Question: I am new in .NET. I have used Spring Framework and Hibernate before in Java, but this is my first in .NET. To develop my application I am using Spring.Northwind solution as example.
The hibernate mapping is:
'''
<hibernate-mapping xmlns="urn:nhibernate-mapping-2.2">
<class name="EMSApplication.Domain.Employee, EMSApplication.Domain" table="ems_Employees" proxy="EMSApplication.Domain.IEmployee, EMSApplication.Domain" lazy="true">
<id name="Id" type="System.Int32">
<column name="Id" not-null="true"/>
<generator class="native"/>
</id>
<property name="Username" type="System.String">
<column name="Username" not-null="true"/>
</property>
<property name="Firstname" type="System.String">
<column name="Firstname" not-null="true"/>
</property>
</class>
</hibernate-mapping>
'''
As you can see the class Employee only has three field. It implements IEmployee which consists the definition of the get and set methods of these fields(If you want to see these classes I can provide).
Now the Web.config I have I have set spring as sectionGroup and defined it as:
'''
<configSections>
<sectionGroup name="spring">
<section name="context" type="Spring.Context.Support.WebContextHandler, Spring.Web"/>
<section name="parsers" type="Spring.Context.Support.NamespaceParsersSectionHandler, Spring.Core"/>
</sectionGroup>
<section name="databaseSettings" type="System.Configuration.NameValueSectionHandler"/>
</configSections>
<spring>
<parsers/>
<context>
<resource uri="~/Web.xml"/>
</context>
</spring>
<databaseSettings>
<add key="db.datasource" value="Data Source=.\SQLEXPRESS;AttachDbFilename=|DataDirectory|\JYM.mdf;Integrated Security=True;User Instance=True"/>
</databaseSettings>
'''
Also I have added 'Spring.Data.NHibernate.Support.OpenSessionInViewModule.SessionFactoryObjectName' key in appsettings:
'''
<appSettings>
<add key="Spring.Data.NHibernate.Support.OpenSessionInViewModule.SessionFactoryObjectName" value="NHibernateSessionFactory"/>
</appSettings>
'''
The httpModules of the system.web has the following entries:
'''
<httpModules>
<add name="Spring" type="Spring.Context.Support.WebSupportModule, Spring.Web"/>
<add name="OpenSessionInView" type="Spring.Data.NHibernate.Support.OpenSessionInViewModule, Spring.Data.NHibernate32"/>
</httpModules>
'''
And lastly the spring resource Web.xml has the following objects:
'''
<object type="Spring.Objects.Factory.Config.PropertyPlaceholderConfigurer, Spring.Core">
<property name="ConfigSections" value="databaseSettings"/>
</object>
<db:provider id="DbProvider" provider="System.Data.SqlClient" connectionString="Data Source=|DataDirectory|\JYM.mdf"/>
<object id="NHibernateSessionFactory" type="Spring.Data.NHibernate.LocalSessionFactoryObject, Spring.Data.NHibernate32">
<property name="DbProvider" ref="DbProvider"/>
<property name="MappingResources">
<list>
<value>assembly://EMSApplication/Domain/EMSApplication.hbm.xml</value>
</list>
</property>
<property name="HibernateProperties">
<dictionary>
<entry key="hibernate.connection.provider" value="NHibernate.Connection.DriverConnectionProvider"/>
<entry key="dialect" value="NHibernate.Dialect.MsSql2008Dialect"/>
<entry key="connection.driver_class" value="NHibernate.Driver.SqlClientDriver"/>
<entry key="proxyfactory.factory_class" value="NHibernate.Bytecode.DefaultProxyFactoryFactory, NHibernate"/>
<entry key="show_sql" value="true"/>
<entry key="hbm2ddl.auto" value="update"/>
<entry key="cache.use_query_cache" value="true"/>
</dictionary>
</property>
<property name="ExposeTransactionAwareSessionFactory" value="true" />
</object>
<object id="transactionManager" type="Spring.Data.NHibernate.HibernateTransactionManager, Spring.Data.NHibernate32">
<property name="DbProvider" ref="DbProvider"/>
<property name="SessionFactory" ref="NHibernateSessionFactory"/>
</object>
<object type="Spring.Dao.Attributes.PersistenceExceptionTranslationPostProcessor, Spring.Data"/>
<object id="EmployeeDao" type="EMSApplication.NHibernate.HibernateEmployeeDao">
<property name="SessionFactory" ref="NHibernateSessionFactory"/>
</object>
<tx:attribute-driven transaction-manager="transactionManager"/>
'''
Now when I am starting debug from Visual Studio 2010 I am getting
> System.NullReferenceException: Object reference not set to an instance
of an object.
The complete stack trace is:
'''
[NullReferenceException: Object reference not set to an instance of an object.]
System.Xml.XmlReader.CalcBufferSize(Stream input) +14
System.Xml.XmlTextReaderImpl.InitStreamInput(Uri baseUri, String baseUriStr, Stream stream, Byte[] bytes, Int32 byteCount, Encoding encoding) +66
System.Xml.XmlTextReaderImpl..ctor(String url, Stream input, XmlNameTable nt) +93
System.Xml.XmlTextReader..ctor(Stream input) +74
NHibernate.Cfg.Configuration.AddInputStream(Stream xmlInputStream, String name) in d:\CSharp\NH\NH\nhibernate\src\NHibernate\Cfg\Configuration.cs:631
[MappingException: Could not configure datastore from input stream ]
NHibernate.Cfg.Configuration.LogAndThrow(Exception exception) in d:\CSharp\NH\NH\nhibernate\src\NHibernate\Cfg\Configuration.cs:342
NHibernate.Cfg.Configuration.AddInputStream(Stream xmlInputStream, String name) in d:\CSharp\NH\NH\nhibernate\src\NHibernate\Cfg\Configuration.cs:641
NHibernate.Cfg.Configuration.AddInputStream(Stream xmlInputStream) in d:\CSharp\NH\NH\nhibernate\src\NHibernate\Cfg\Configuration.cs:611
Spring.Data.NHibernate.LocalSessionFactoryObject.AfterPropertiesSet() in c:\_prj\spring-net\trunk\src\Spring\Spring.Data.NHibernate20\Data\NHibernate\LocalSessionFactoryObject.cs:599
Spring.Objects.Factory.Support.AbstractAutowireCapableObjectFactory.InvokeInitMethods(Object target, String name, IConfigurableObjectDefinition definition) in c:\_prj\spring-net\trunk\src\Spring\Spring.Core\Objects\Factory\Support\AbstractAutowireCapableObjectFactory.cs:1294
Spring.Objects.Factory.Support.AbstractAutowireCapableObjectFactory.ConfigureObject(String name, RootObjectDefinition definition, IObjectWrapper wrapper) in c:\_prj\spring-net\trunk\src\Spring\Spring.Core\Objects\Factory\Support\AbstractAutowireCapableObjectFactory.cs:1890
Spring.Objects.Factory.Support.WebObjectFactory.ConfigureObject(String name, RootObjectDefinition definition, IObjectWrapper wrapper) in c:\_prj\spring-net\trunk\src\Spring\Spring.Web\Objects\Factory\Support\WebObjectFactory.cs:450
Spring.Objects.Factory.Support.AbstractAutowireCapableObjectFactory.InstantiateObject(String name, RootObjectDefinition definition, Object[] arguments, Boolean allowEagerCaching, Boolean suppressConfigure) in c:\_prj\spring-net\trunk\src\Spring\Spring.Core\Objects\Factory\Support\AbstractAutowireCapableObjectFactory.cs:921
[ObjectCreationException: Error creating object with name 'NHibernateSessionFactory' defined in 'file [D:\Code\EMSApplication\EMSApplication\Web.xml] line 14' : Initialization of object failed : Could not configure datastore from input stream ]
Spring.Objects.Factory.Support.AbstractAutowireCapableObjectFactory.InstantiateObject(String name, RootObjectDefinition definition, Object[] arguments, Boolean allowEagerCaching, Boolean suppressConfigure) in c:\_prj\spring-net\trunk\src\Spring\Spring.Core\Objects\Factory\Support\AbstractAutowireCapableObjectFactory.cs:938
Spring.Objects.Factory.Support.AbstractObjectFactory.CreateAndCacheSingletonInstance(String objectName, RootObjectDefinition objectDefinition, Object[] arguments) in c:\_prj\spring-net\trunk\src\Spring\Spring.Core\Objects\Factory\Support\AbstractObjectFactory.cs:2144
Spring.Objects.Factory.Support.WebObjectFactory.CreateAndCacheSingletonInstance(String objectName, RootObjectDefinition objectDefinition, Object[] arguments) in c:\_prj\spring-net\trunk\src\Spring\Spring.Web\Objects\Factory\Support\WebObjectFactory.cs:299
Spring.Objects.Factory.Support.AbstractObjectFactory.GetObjectInternal(String name, Type requiredType, Object[] arguments, Boolean suppressConfigure) in c:\_prj\spring-net\trunk\src\Spring\Spring.Core\Objects\Factory\Support\AbstractObjectFactory.cs:2065
Spring.Objects.Factory.Support.AbstractObjectFactory.GetObject(String name) in c:\_prj\spring-net\trunk\src\Spring\Spring.Core\Objects\Factory\Support\AbstractObjectFactory.cs:1826
Spring.Objects.Factory.Support.DefaultListableObjectFactory.GetObjectsOfType(Type type, Boolean includePrototypes, Boolean includeFactoryObjects) in c:\_prj\spring-net\trunk\src\Spring\Spring.Core\Objects\Factory\Support\DefaultListableObjectFactory.cs:770
Spring.Objects.Factory.ObjectFactoryUtils.ObjectsOfTypeIncludingAncestors(IListableObjectFactory factory, Type type, Boolean includePrototypes, Boolean includeFactoryObjects) in c:\_prj\spring-net\trunk\src\Spring\Spring.Core\Objects\Factory\ObjectFactoryUtils.cs:268
Spring.Dao.Support.PersistenceExceptionTranslationInterceptor.DetectPersistenceExceptionTranslators(IListableObjectFactory objectFactory) in c:\_prj\spring-net\trunk\src\Spring\Spring.Data\Dao\Support\PersistenceExceptionTranslationInterceptor.cs:155
Spring.Dao.Support.PersistenceExceptionTranslationInterceptor..ctor(IListableObjectFactory objectFactory) in c:\_prj\spring-net\trunk\src\Spring\Spring.Data\Dao\Support\PersistenceExceptionTranslationInterceptor.cs:73
Spring.Dao.Attributes.PersistenceExceptionTranslationAdvisor..ctor(IListableObjectFactory objectFactory, Type repositoryAttributeType) in c:\_prj\spring-net\trunk\src\Spring\Spring.Data\Dao\Attributes\PersistenceExceptionTranslationAdvisor.cs:63
Spring.Dao.Attributes.PersistenceExceptionTranslationPostProcessor.set_ObjectFactory(IObjectFactory value) in c:\_prj\spring-net\trunk\src\Spring\Spring.Data\Dao\Attributes\PersistenceExceptionTranslationPostProcessor.cs:95
Spring.Objects.Factory.Support.AbstractAutowireCapableObjectFactory.ConfigureObject(String name, RootObjectDefinition definition, IObjectWrapper wrapper) in c:\_prj\spring-net\trunk\src\Spring\Spring.Core\Objects\Factory\Support\AbstractAutowireCapableObjectFactory.cs:1886
Spring.Objects.Factory.Support.WebObjectFactory.ConfigureObject(String name, RootObjectDefinition definition, IObjectWrapper wrapper) in c:\_prj\spring-net\trunk\src\Spring\Spring.Web\Objects\Factory\Support\WebObjectFactory.cs:450
Spring.Objects.Factory.Support.AbstractAutowireCapableObjectFactory.InstantiateObject(String name, RootObjectDefinition definition, Object[] arguments, Boolean allowEagerCaching, Boolean suppressConfigure) in c:\_prj\spring-net\trunk\src\Spring\Spring.Core\Objects\Factory\Support\AbstractAutowireCapableObjectFactory.cs:930
Spring.Objects.Factory.Support.AbstractObjectFactory.CreateAndCacheSingletonInstance(String objectName, RootObjectDefinition objectDefinition, Object[] arguments) in c:\_prj\spring-net\trunk\src\Spring\Spring.Core\Objects\Factory\Support\AbstractObjectFactory.cs:2144
Spring.Objects.Factory.Support.WebObjectFactory.CreateAndCacheSingletonInstance(String objectName, RootObjectDefinition objectDefinition, Object[] arguments) in c:\_prj\spring-net\trunk\src\Spring\Spring.Web\Objects\Factory\Support\WebObjectFactory.cs:299
Spring.Objects.Factory.Support.AbstractObjectFactory.GetObjectInternal(String name, Type requiredType, Object[] arguments, Boolean suppressConfigure) in c:\_prj\spring-net\trunk\src\Spring\Spring.Core\Objects\Factory\Support\AbstractObjectFactory.cs:2065
Spring.Objects.Factory.Support.AbstractObjectFactory.GetObject(String name) in c:\_prj\spring-net\trunk\src\Spring\Spring.Core\Objects\Factory\Support\AbstractObjectFactory.cs:1826
Spring.Objects.Factory.Support.DefaultListableObjectFactory.GetObjectsOfType(Type type, Boolean includePrototypes, Boolean includeFactoryObjects) in c:\_prj\spring-net\trunk\src\Spring\Spring.Core\Objects\Factory\Support\DefaultListableObjectFactory.cs:770
Spring.Context.Support.AbstractApplicationContext.GetObjectsOfType(Type type, Boolean includePrototypes, Boolean includeFactoryObjects) in c:\_prj\spring-net\trunk\src\Spring\Spring.Core\Context\Support\AbstractApplicationContext.cs:1383
Spring.Context.Support.AbstractApplicationContext.RegisterObjectPostProcessors(IConfigurableListableObjectFactory objectFactory) in c:\_prj\spring-net\trunk\src\Spring\Spring.Core\Context\Support\AbstractApplicationContext.cs:652
Spring.Context.Support.AbstractApplicationContext.Refresh() in c:\_prj\spring-net\trunk\src\Spring\Spring.Core\Context\Support\AbstractApplicationContext.cs:1000
Spring.Context.Support.WebApplicationContext..ctor(WebApplicationContextArgs args) in c:\_prj\spring-net\trunk\src\Spring\Spring.Web\Context\Support\WebApplicationContext.cs:125
Spring.Context.Support.WebApplicationContext..ctor(String name, Boolean caseSensitive, String[] configurationLocations) in c:\_prj\spring-net\trunk\src\Spring\Spring.Web\Context\Support\WebApplicationContext.cs:82
_dynamic_Spring.Context.Support.WebApplicationContext..ctor(Object[] ) in c:\_prj\spring-net\trunk\src\Spring\Spring.Web\Caching\AspNetCache.cs:126
Spring.Reflection.Dynamic.SafeConstructor.Invoke(Object[] arguments) in c:\_prj\spring-net\trunk\src\Spring\Spring.Core\Reflection\Dynamic\DynamicConstructor.cs:116
Spring.Context.Support.RootContextInstantiator.InvokeContextConstructor(ConstructorInfo ctor) in c:\_prj\spring-net\trunk\src\Spring\Spring.Core\Context\Support\ContextHandler.cs:563
Spring.Context.Support.ContextInstantiator.InstantiateContext() in c:\_prj\spring-net\trunk\src\Spring\Spring.Core\Context\Support\ContextHandler.cs:508
Spring.Context.Support.ContextHandler.InstantiateContext(IApplicationContext parentContext, Object configContext, String contextName, Type contextType, Boolean caseSensitive, String[] resources) in c:\_prj\spring-net\trunk\src\Spring\Spring.Core\Context\Support\ContextHandler.cs:351
Spring.Context.Support.WebContextHandler.InstantiateContext(IApplicationContext parent, Object configContext, String contextName, Type contextType, Boolean caseSensitive, String[] resources) in c:\_prj\spring-net\trunk\src\Spring\Spring.Web\Context\Support\WebContextHandler.cs:127
Spring.Context.Support.ContextHandler.Create(Object parent, Object configContext, XmlNode section) in c:\_prj\spring-net\trunk\src\Spring\Spring.Core\Context\Support\ContextHandler.cs:289
[ConfigurationErrorsException: Error creating context 'spring.root': Could not configure datastore from input stream ]
System.Configuration.BaseConfigurationRecord.EvaluateOne(String[] keys, SectionInput input, Boolean isTrusted, FactoryRecord factoryRecord, SectionRecord sectionRecord, Object parentResult) +199
System.Configuration.BaseConfigurationRecord.Evaluate(FactoryRecord factoryRecord, SectionRecord sectionRecord, Object parentResult, Boolean getLkg, Boolean getRuntimeObject, Object& result, Object& resultRuntimeObject) +1153
System.Configuration.BaseConfigurationRecord.GetSectionRecursive(String configKey, Boolean getLkg, Boolean checkPermission, Boolean getRuntimeObject, Boolean requestIsHere, Object& result, Object& resultRuntimeObject) +1468
System.Configuration.BaseConfigurationRecord.GetSection(String configKey) +41
System.Web.HttpContext.GetSection(String sectionName) +52
System.Web.Configuration.HttpConfigurationSystem.GetSection(String sectionName) +57
System.Web.Configuration.HttpConfigurationSystem.System.Configuration.Internal.IInternalConfigSystem.GetSection(String configKey) +6
System.Configuration.ConfigurationManager.GetSection(String sectionName) +78
Spring.Util.ConfigurationUtils.GetSection(String sectionName) in c:\_prj\spring-net\trunk\src\Spring\Spring.Core\Util\ConfigurationUtils.cs:71
Spring.Context.Support.WebApplicationContext.GetContextInternal(String virtualPath) in c:\_prj\spring-net\trunk\src\Spring\Spring.Web\Context\Support\WebApplicationContext.cs:335
Spring.Context.Support.WebApplicationContext.GetRootContext() in c:\_prj\spring-net\trunk\src\Spring\Spring.Web\Context\Support\WebApplicationContext.cs:223
Spring.Context.Support.WebSupportModule.Init(HttpApplication app) in c:\_prj\spring-net\trunk\src\Spring\Spring.Web\Context\Support\WebSupportModule.cs:175
System.Web.HttpApplication.InitModulesCommon() +172
System.Web.HttpApplication.InitModules() +43
System.Web.HttpApplication.InitInternal(HttpContext context, HttpApplicationState state, MethodInfo[] handlers) +828
System.Web.HttpApplicationFactory.GetNormalApplicationInstance(HttpContext context) +304
System.Web.HttpApplicationFactory.GetApplicationInstance(HttpContext context) +107
System.Web.HttpRuntime.ProcessRequestInternal(HttpWorkerRequest wr) +327
'''
Here as you can see:
> [ObjectCreationException: Error creating object with name
'NHibernateSessionFactory' defined in 'file
[D:\Code\EMSApplication\EMSApplication\Web.xml] line 14' :
Initialization of object failed : Could not configure datastore from
input stream ]
So I am unable to figure how to solve this problem. Any help or suggestion I really appreciate.
Thank you.
N.B.: I didn't change any settings in IIS 7.
---
Edit:
These are the references used:

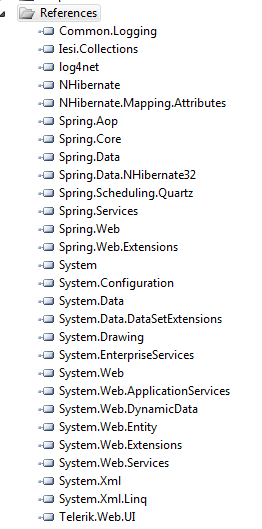
Answer: Is 'assembly://EMSApplication/Domain/EMSApplication.hbm.xml' an embedded resource (VS -> Properties -> Build Actions -> Embedded Resource)?
However instead of pointing to the embedded resource I would suggest to point to the assembly as @Marijn already pointed out in previous post:
'''
<propertyname="MappingAssemblies">
<list>
<value>EMSApplication.Domain</value> <-- Assembly name
</list>
</property
'''